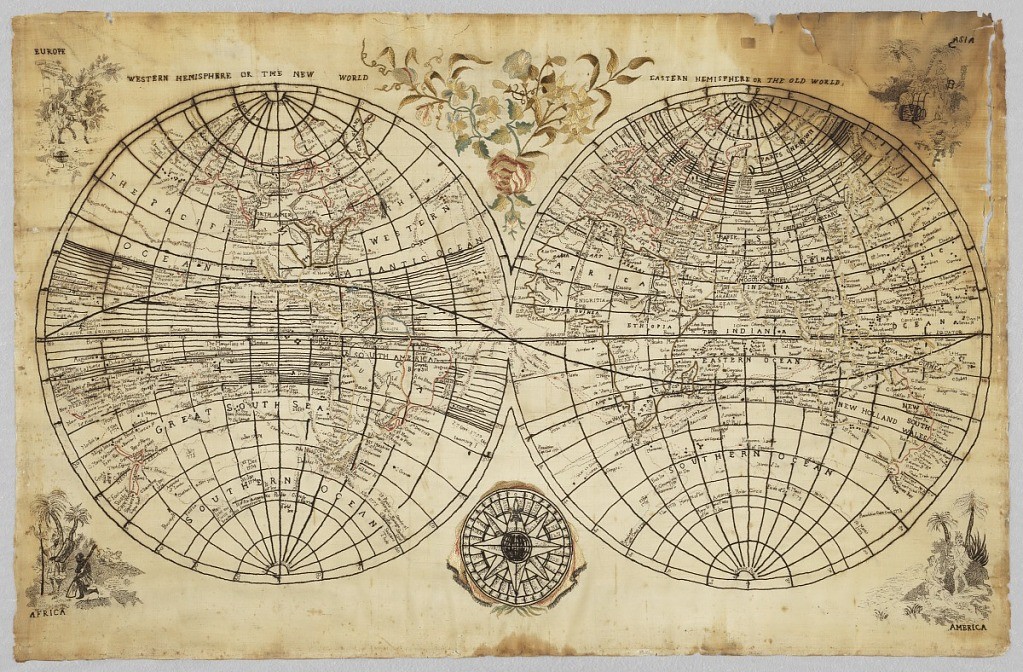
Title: Map sampler
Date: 1790s
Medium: silk and metallic embroidery, silk foundation Technique: embroidered in stem, running, speckling and chain stitches on plain weave foundation Label: silk embroidered with silk and metallic yarns in stem, running, speckling and chain stitches
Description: Map of the world showing the two hemispheres, titled "Western Hemisphere or the New World" and "Eastern Hemisphere or the Old World." A compass at center bottom, spray of flowers center top, and figures labelled "Europe," "Asia," "America" and "Africa" in each of the corners. The maps have been filled in great detail and the routes of the explorers have been marked on them.